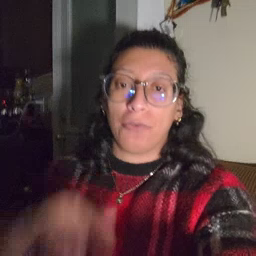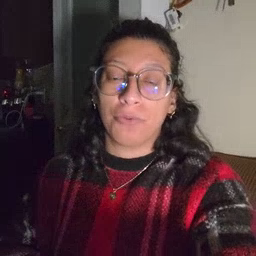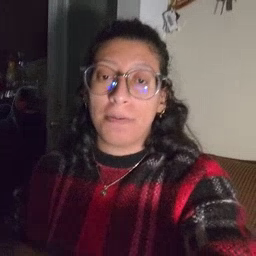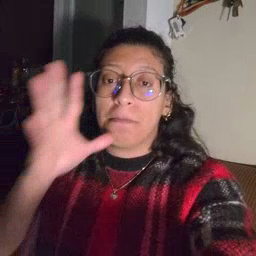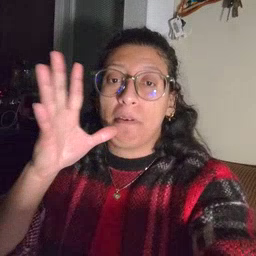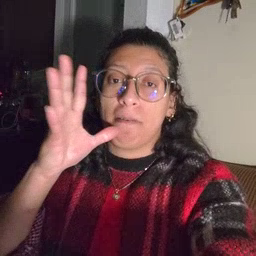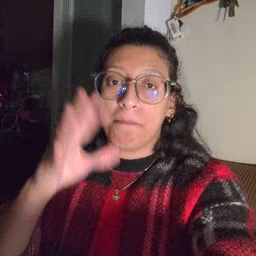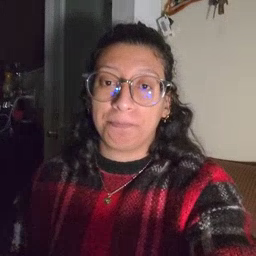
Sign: mom